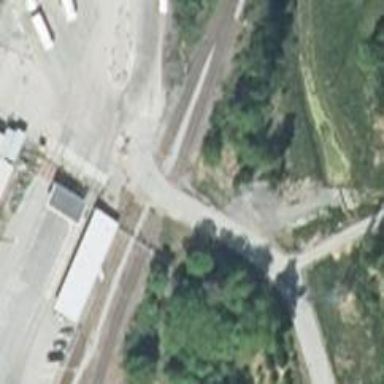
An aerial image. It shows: Wedge used for railway derailment.